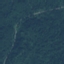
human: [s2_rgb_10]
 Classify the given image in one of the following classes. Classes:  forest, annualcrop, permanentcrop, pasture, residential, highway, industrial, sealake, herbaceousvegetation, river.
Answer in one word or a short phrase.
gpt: Forest